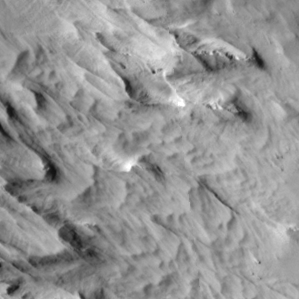
Label: non_frost